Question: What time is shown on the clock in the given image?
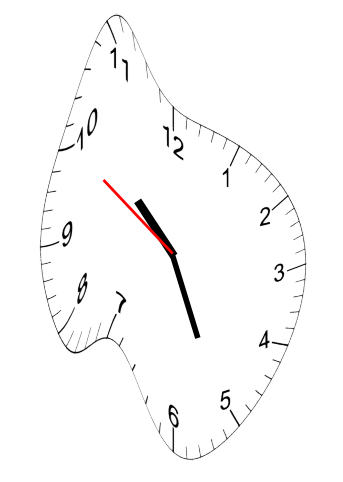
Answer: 10:25:50